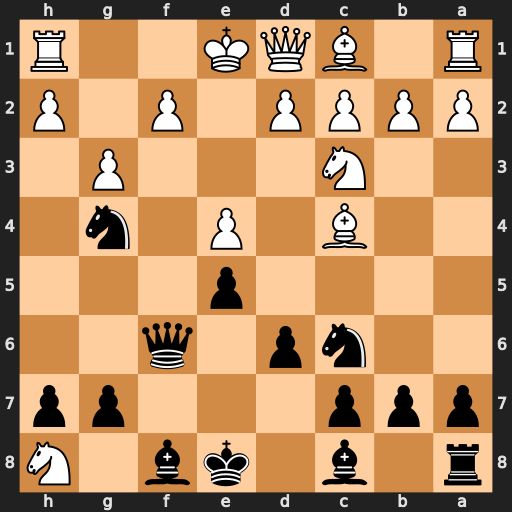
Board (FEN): r1b1kb1N/ppp3pp/2np1q2/4p3/2B1P1n1/2N3P1/PPPP1P1P/R1BQK2R
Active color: b
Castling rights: KQq
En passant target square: -
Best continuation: Qxf2#